Field crop: maize
Growth stage: 2
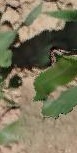
Species: maize